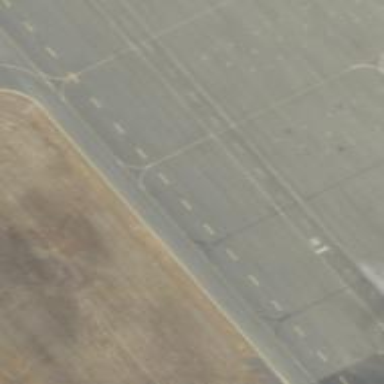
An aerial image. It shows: View of taxiway at the airport.